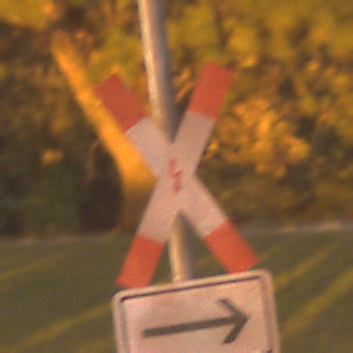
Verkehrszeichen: Andreaskreuz
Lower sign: RichtungsangabeDurchPfeile4
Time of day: Night
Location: Outdoor (Suburban)
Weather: PartlyCloudy
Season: NotSpecified
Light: Artificial